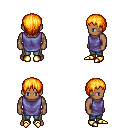
a pixel art fantasy rpg character, male body template, human, dark skin, chain tabard jacket, teal pants, light blonde plain hairstyle, gold boots, four views (front, back, left, right), 2x2 character sprite sheet, small pixel art, hard edges, no anti-aliasing